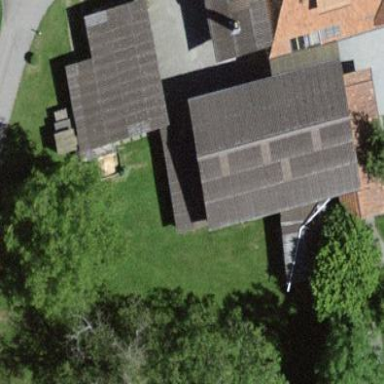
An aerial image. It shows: Barn.